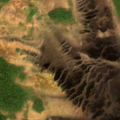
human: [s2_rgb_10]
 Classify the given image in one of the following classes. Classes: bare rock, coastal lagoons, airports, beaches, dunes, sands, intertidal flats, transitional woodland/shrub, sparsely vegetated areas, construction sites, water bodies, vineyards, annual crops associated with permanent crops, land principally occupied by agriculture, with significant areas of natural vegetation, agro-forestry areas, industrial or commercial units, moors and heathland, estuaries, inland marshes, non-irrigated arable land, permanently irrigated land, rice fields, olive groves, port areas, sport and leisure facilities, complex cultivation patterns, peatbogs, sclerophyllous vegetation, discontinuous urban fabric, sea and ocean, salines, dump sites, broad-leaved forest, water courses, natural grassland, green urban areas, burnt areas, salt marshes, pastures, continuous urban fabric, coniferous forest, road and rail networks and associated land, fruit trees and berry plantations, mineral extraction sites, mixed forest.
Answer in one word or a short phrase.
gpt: coniferous forest, peatbogs